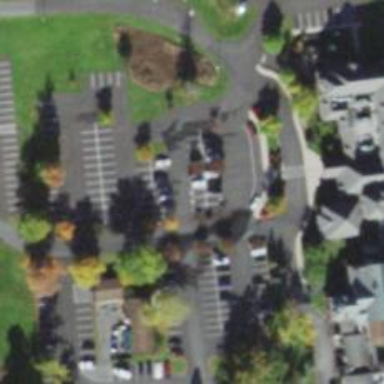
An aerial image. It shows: Parking space.